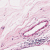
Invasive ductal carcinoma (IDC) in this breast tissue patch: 0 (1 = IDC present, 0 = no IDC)